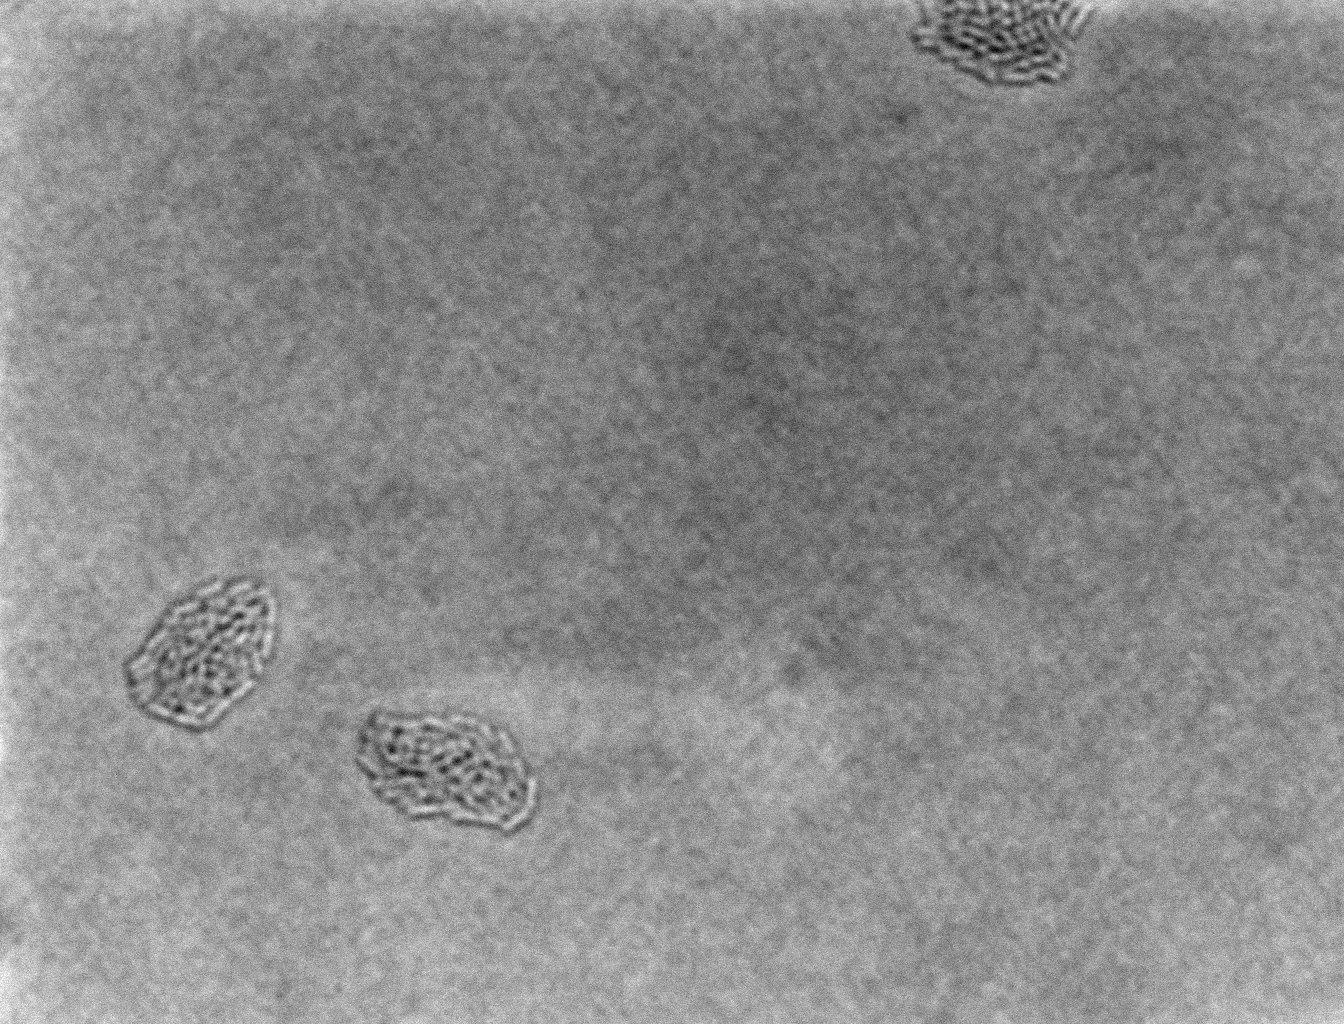
Brightfield microscopy, 60x objective, 3 h incubation